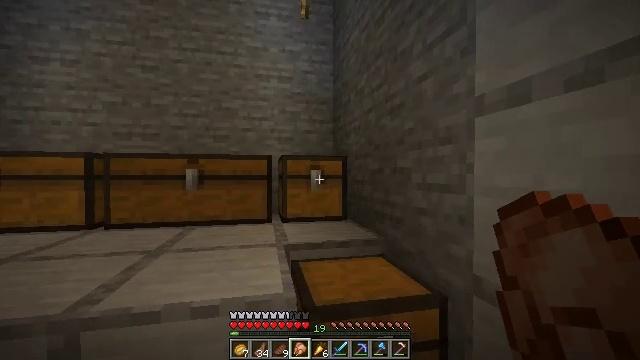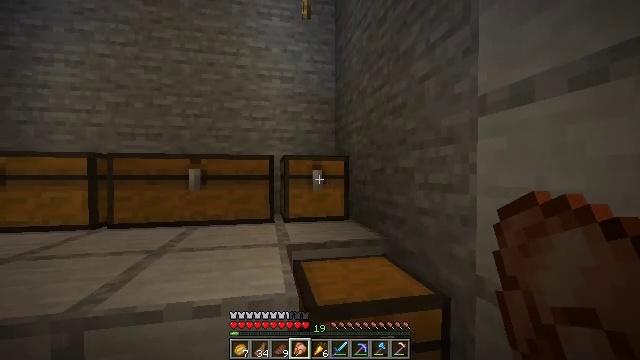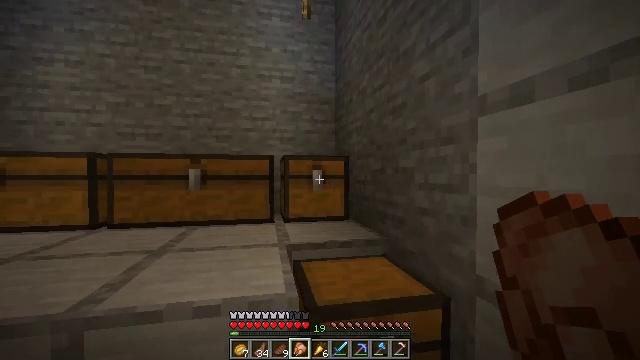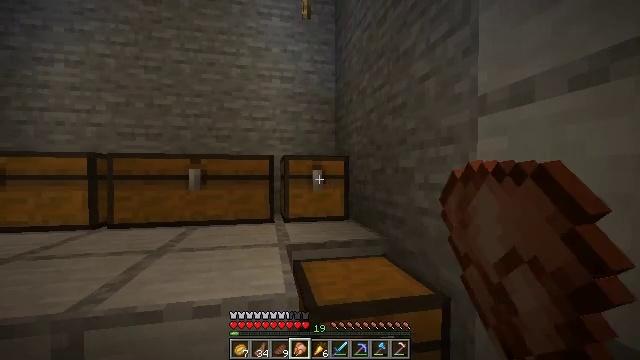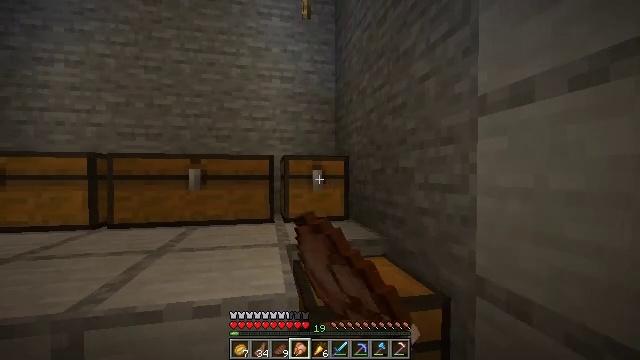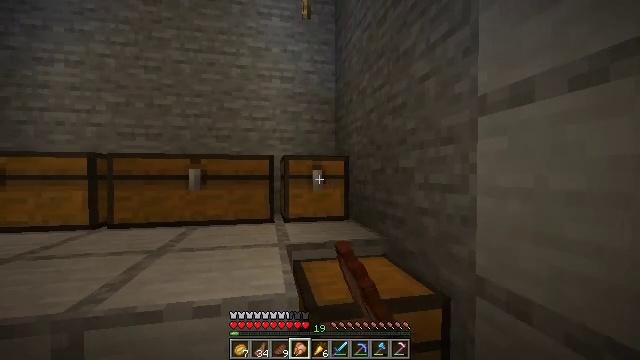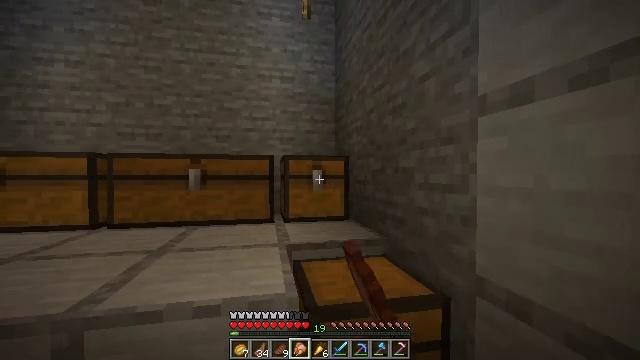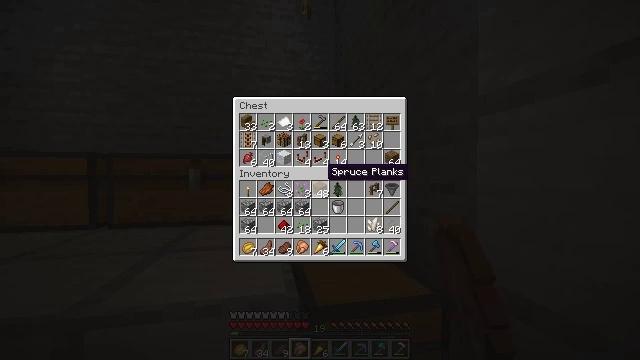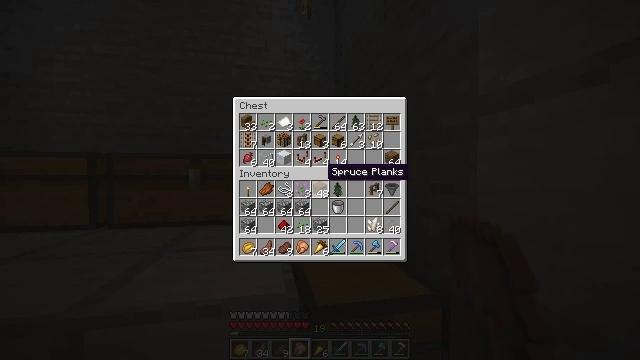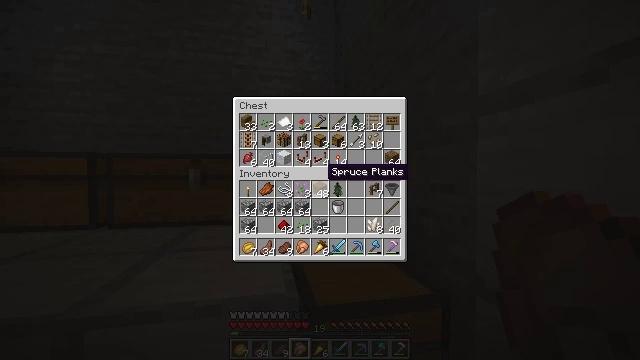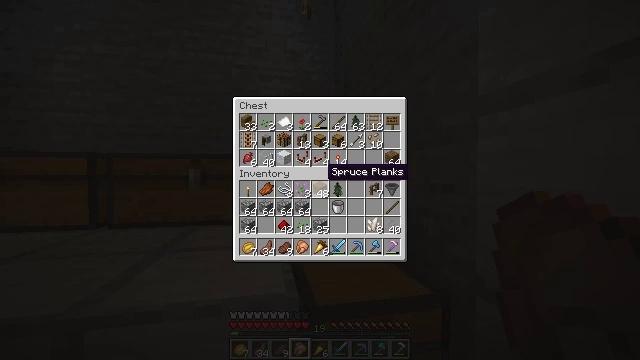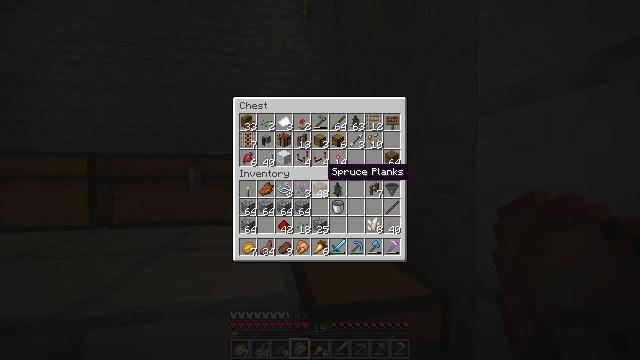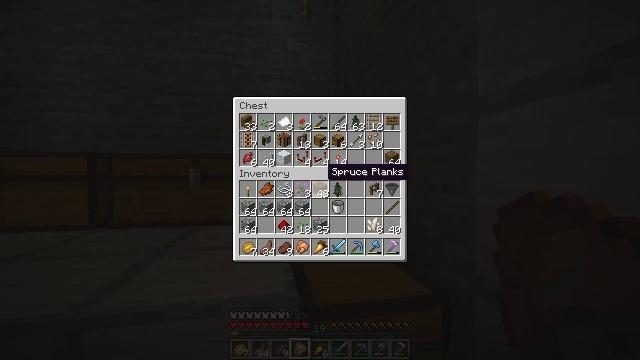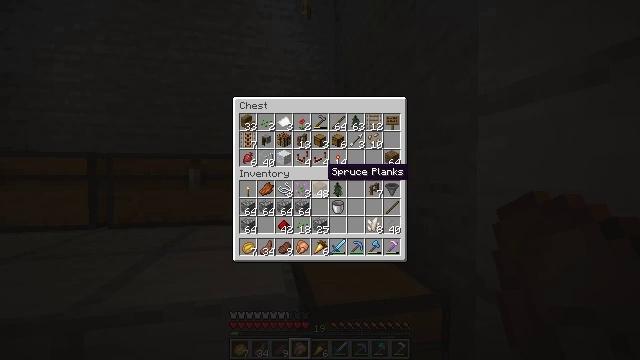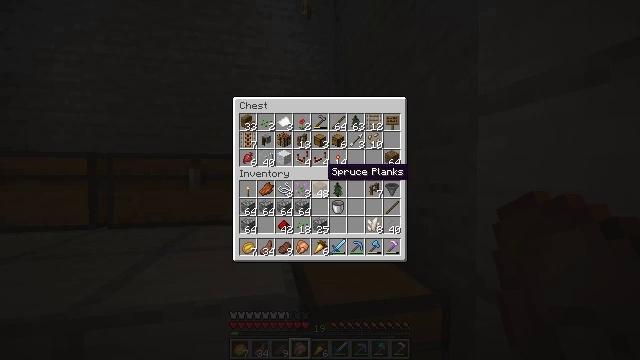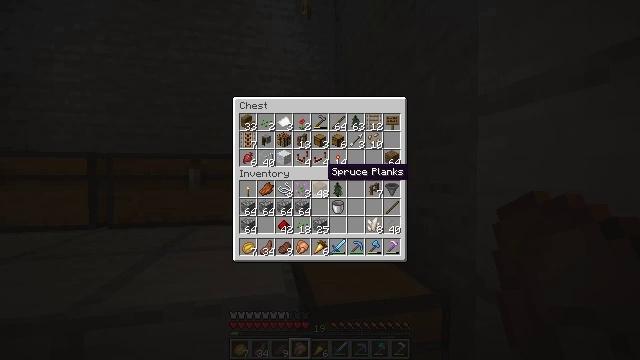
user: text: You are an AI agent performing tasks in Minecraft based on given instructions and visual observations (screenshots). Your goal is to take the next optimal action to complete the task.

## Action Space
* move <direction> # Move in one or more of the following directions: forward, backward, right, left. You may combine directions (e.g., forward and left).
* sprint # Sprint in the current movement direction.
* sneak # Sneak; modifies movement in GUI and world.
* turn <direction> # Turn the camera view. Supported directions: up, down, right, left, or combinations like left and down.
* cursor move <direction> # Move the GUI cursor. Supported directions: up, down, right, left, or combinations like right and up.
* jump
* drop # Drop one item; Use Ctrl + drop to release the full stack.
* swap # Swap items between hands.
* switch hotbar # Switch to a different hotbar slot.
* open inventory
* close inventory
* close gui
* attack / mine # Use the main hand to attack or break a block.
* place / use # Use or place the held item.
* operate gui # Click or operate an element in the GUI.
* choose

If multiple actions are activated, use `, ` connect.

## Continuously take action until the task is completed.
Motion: motion action
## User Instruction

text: Get wheat from the farmland.
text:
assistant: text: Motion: no_op
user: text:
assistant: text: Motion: use / place
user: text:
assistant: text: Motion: use / place
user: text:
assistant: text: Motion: use / place
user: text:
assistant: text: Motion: no_op
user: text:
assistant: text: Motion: no_op
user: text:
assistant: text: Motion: no_op
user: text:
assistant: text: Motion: no_op
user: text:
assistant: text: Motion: no_op
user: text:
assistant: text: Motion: no_op
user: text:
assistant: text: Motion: no_op
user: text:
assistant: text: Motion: no_op
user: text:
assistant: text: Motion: no_op
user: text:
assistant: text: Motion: no_op
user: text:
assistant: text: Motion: no_op
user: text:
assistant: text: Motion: no_op
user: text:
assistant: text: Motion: no_op
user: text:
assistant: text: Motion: no_op
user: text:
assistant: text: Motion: turn down
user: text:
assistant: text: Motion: turn right and down
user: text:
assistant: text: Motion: turn right
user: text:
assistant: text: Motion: no_op
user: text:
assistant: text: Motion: no_op
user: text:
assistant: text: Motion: no_op
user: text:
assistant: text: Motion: no_op
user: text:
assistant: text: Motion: no_op
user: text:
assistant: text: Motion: no_op
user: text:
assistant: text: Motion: turn up
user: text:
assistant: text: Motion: turn up
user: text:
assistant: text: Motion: turn up